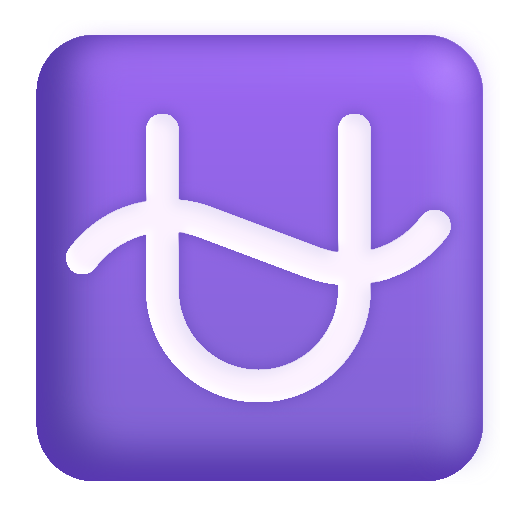
ophiuchus color